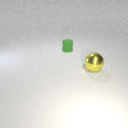
large yellow metal sphere in front of small green rubber cylinder